Aerial crown-view tile of a tropical tree (Barro Colorado Island, Panama), acquired 20241216:
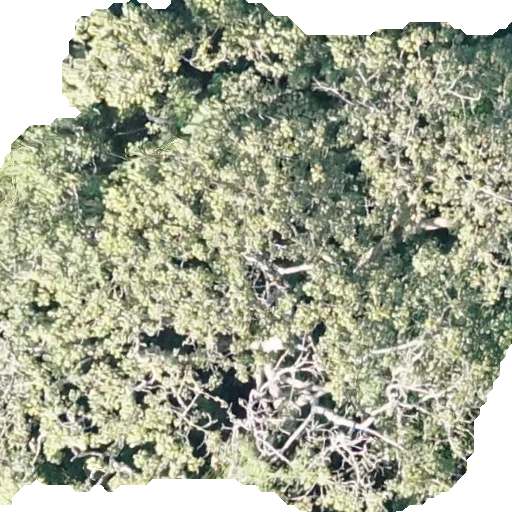
Species: Pseudobombax septenatum
GBIF accepted scientific name: Pseudobombax septenatum
Crown area: 400.48 m²